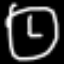
Label: clock